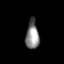
Tissue: prostate
Cell type: T cells
Senescence score: 0.3426
Nuclear area (px): 365
Mean DAPI intensity: 135.466